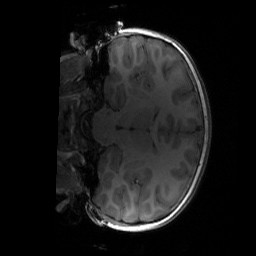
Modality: T1w
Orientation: coronal
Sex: female
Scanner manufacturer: siemens
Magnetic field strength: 3 T
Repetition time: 1.9 s
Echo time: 0.00243 s